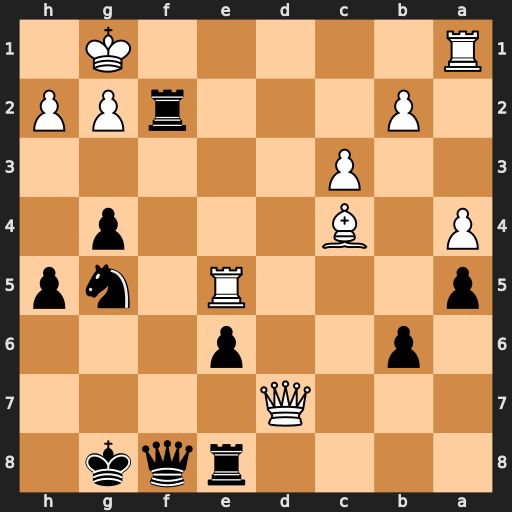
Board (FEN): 4rqk1/3Q4/1p2p3/p3R1np/P1B3p1/2P5/1P3rPP/R5K1
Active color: b
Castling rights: -
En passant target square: -
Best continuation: Rxg2+ Kh1 Rxh2+ Kxh2 Nf3+ Kg2 Nxe5